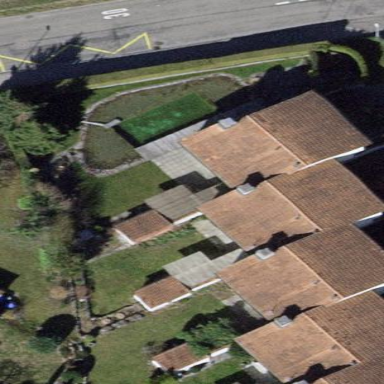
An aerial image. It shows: Terrace building.